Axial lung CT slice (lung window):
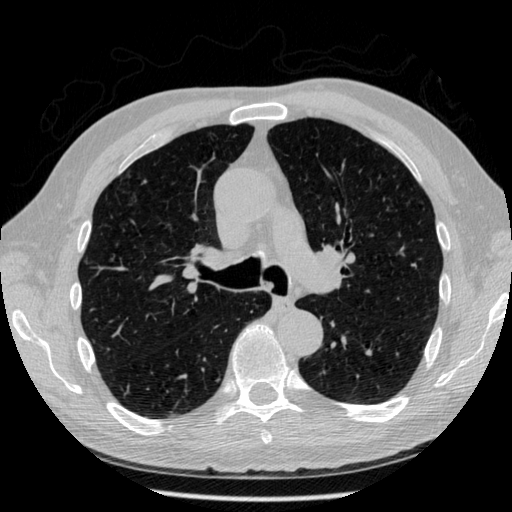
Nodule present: yes
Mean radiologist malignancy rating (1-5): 4